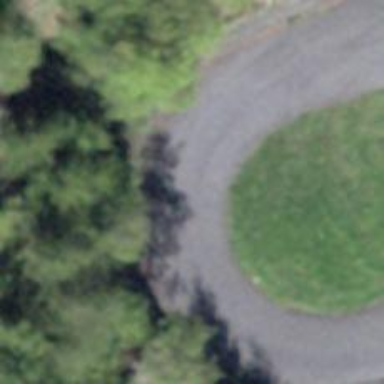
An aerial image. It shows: Unclassified road.